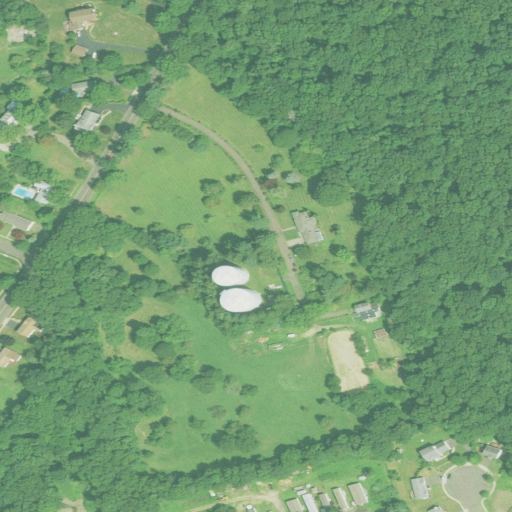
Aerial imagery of mountain in Connecticut named Shingle Hill containing deciduous forest, open development, low intensity development, medium intensity development, mixed forest, pasture, and high intensity development